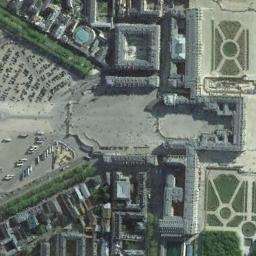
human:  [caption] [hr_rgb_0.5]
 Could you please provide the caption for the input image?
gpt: The palace is surrounded by buildings and trees .

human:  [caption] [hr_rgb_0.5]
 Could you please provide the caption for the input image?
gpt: The gray palace has a square and some other buildings are next to the palace .

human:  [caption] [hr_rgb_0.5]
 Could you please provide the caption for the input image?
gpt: The palace was built in a forest .

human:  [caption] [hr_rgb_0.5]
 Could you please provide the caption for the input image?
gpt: There are some green lawns beside the black palace .

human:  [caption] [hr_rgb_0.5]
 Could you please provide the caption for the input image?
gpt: There are many cars beside the palace .